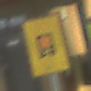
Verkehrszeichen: KennzeichnungspflichtigeFahrzeugeGefaehrlicheGueterOhnePfeilsymbol
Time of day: MorningAfternoon
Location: Roofed (Special)
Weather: NotSpecified
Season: NotSpecified
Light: Artificial